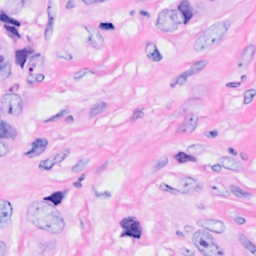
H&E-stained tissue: Breast